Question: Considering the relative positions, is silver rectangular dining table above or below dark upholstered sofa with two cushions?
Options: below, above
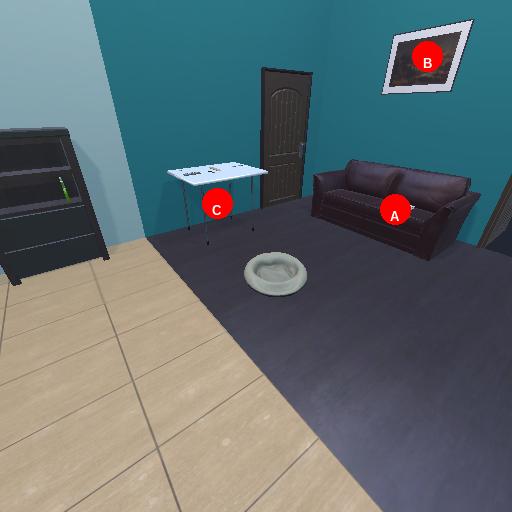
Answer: below